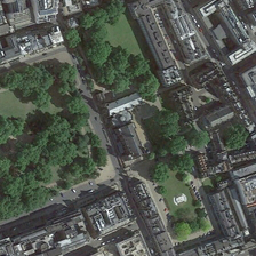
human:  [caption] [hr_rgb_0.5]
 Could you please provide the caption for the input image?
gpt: Many trees are planted in this tall building.

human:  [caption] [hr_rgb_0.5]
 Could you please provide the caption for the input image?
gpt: Many tall buildings were built on the ground.

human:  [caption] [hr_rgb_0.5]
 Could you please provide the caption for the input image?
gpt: Many trees are planted in the tall building.

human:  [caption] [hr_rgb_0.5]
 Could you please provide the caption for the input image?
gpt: A large number of tall buildings have been built on this land.

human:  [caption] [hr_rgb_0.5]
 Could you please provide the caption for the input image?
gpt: Many tall trees are planted in the tall building.